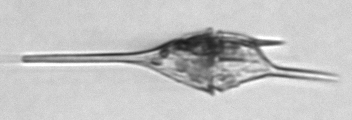
Label: Tripos_lineatus